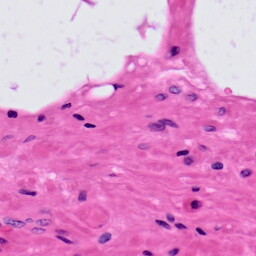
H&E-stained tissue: Prostate